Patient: sex F, age 31
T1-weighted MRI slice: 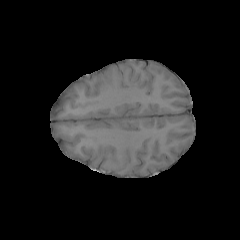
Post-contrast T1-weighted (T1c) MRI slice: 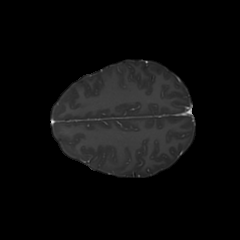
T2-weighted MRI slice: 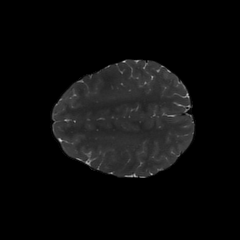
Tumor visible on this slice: no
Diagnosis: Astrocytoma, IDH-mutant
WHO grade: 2